Question:
I am getting the following error when assigning a widget to forms.ModelForm.
Please suggest how to rectify this error.
forms.py
'''
from django import forms
from django.forms import ModelForm, CharField
from .models import *
class CreateTaskMaster(forms.ModelForm):
class Meta():
model = TaskMaster
fields = ["sid", "tasktype", "task_title", "task_description",
"datacenter", "priority", "sourceincident", "processingteam",
"duedate"]
widgets = {
'duedate': CharField(widget=forms.TextInput(attrs={'class': 'form-
control mr-sm-2'})),
}
'''
Model.py
'''
Class TaskMaster(models.Model):
sid = models.CharField(max_length=3)
processor = models.ForeignKey(User,null=True)
tasktype = models.ForeignKey(TaskTypeTable, null=True)
task_title = models.TextField(null=True)
task_description = models.TextField(null=True)
datacenter = models.ForeignKey(DatacenterTable,null=True)
priority = models.ForeignKey(PriorityTable, null=True)
status = models.ForeignKey(StatusTable,default=1, null=True)
pid = models.IntegerField(null=True)
sourceincident = models.URLField(null=True)
errorincident = models.URLField(null=True)
processingteam = models.ForeignKey(TeamTable, null=True)
createddate = models.DateField(("Date"), default=datetime.date.today)
duedate = models.DateField(("Date"), default=datetime.date.today)
istaskactive = models.BooleanField(default=True)
class Meta:
ordering = ('duedate',)
'''
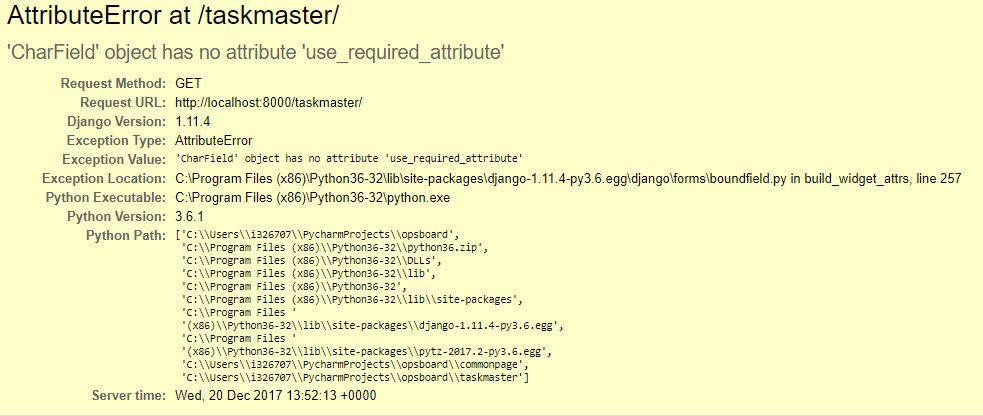
Answer: Try following way, replace only form class :
'''
class CreateTaskMaster(forms.ModelForm):
class Meta():
model = TaskMaster
fields = ["sid", "tasktype", "task_title", "task_description",
"datacenter", "priority", "sourceincident", "processingteam",
"duedate"]
widgets = {'duedate': forms.TextInput(attrs={'class': 'form-
control mr-sm-2'}),
}
'''